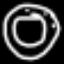
Label: donut